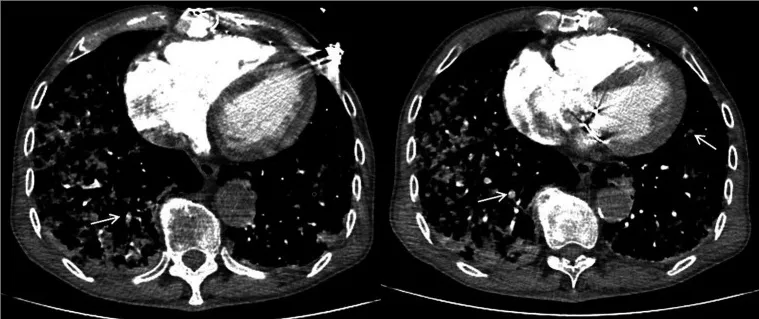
Computed tomography pulmonary angiography showing multiple pulmonary artery branch embolisms in both lungs. White arrows indicate pulmonary artery branch thrombosis.
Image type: radiology (ct)